Question: I am working with a slider with caption text from . I am also trying to match the style as the design I added bellow. But I can't move the caption part on the left as design says. I have used CSS position property, but It does not work. I want to move the caption part to the left of the image like the design. Sorry to say that I can not put my sample code as a link in here.
**Requirement is the caption text should slide with the image of the right position.

Sample code I have created to test: 'jsfiddle.net/px5khf89/3/embedded/result/'
'''
.body-area-one {
box-shadow: 0 2px 2px rgba(0, 0, 0, 0.2);
behavior: url(/PIE.htc);
margin-bottom: 15px;
overflow: hidden;
}
/*body-area-one-left*/
.body-area-one-left,
.body-area-one-right {
padding: 0;
}
.body-area-one-left {
position: relative;
}
.body-area-one-left img {
width: 100%;
}
.inner-part {
background: none repeat scroll 0 0 rgba(255, 255, 255, 0.75);
height: 100%;
border-right: 1px dashed #ded4c9;
position: absolute;
left: 0;
top: 0;
width: 70%;
}
.inner-part .control-padd {
padding: 8px;
}
.inner-part h3 {
color: #7d7c78;
font-size: 20px;
}
.inner-part p {
color: #7d7c78;
line-height: 1.5;
margin: 0;
}
.inner-part a,
.footer-top .middle-bottom a,
.contact-area .contact-area-inner .textarea-right input[type="submit"] {
background: url(../img/link-bg.png) no-repeat scroll 0 0 / cover;
color: #fff;
display: block;
line-height: 18px;
font-size: 14px;
margin-top: 0;
padding: 5px;
text-align: center;
}
.inner-part a {
float: right;
}
.body-area-one-left .carousel-inner {
color: #959595;
font-size: 20px;
}
/*body-area-one-right*/
.body-area-one-right .carousel-indicators {
bottom: -10px;
}
.body-area-one-right .carousel-indicators li {
background-color: #d2d2d2;
border: none;
border-radius: 10px;
behavior: url(/PIE.htc);
height: 15px;
width: 15px;
margin: 0 1px;
}
.body-area-one-right .carousel-indicators .active {
background-color: #ADAEAD;
height: 15px;
margin: 0;
width: 15px;
}
'''
'''
<script src="https://maxcdn.bootstrapcdn.com/bootstrap/3.3.1/js/bootstrap.min.js"></script>
<link href="https://maxcdn.bootstrapcdn.com/bootstrap/3.3.1/css/bootstrap.min.css" rel="stylesheet" />
<script src="https://ajax.googleapis.com/ajax/libs/jquery/2.1.0/jquery.min.js"></script>
<section>
<div class="container">
<div class="custom-width">
<div class="row">
<div class="col-md-12">
<div class="body-area-one">
<div class="col-md-9 body-area-one-left">
<img alt="gast" class="img-responsive" src="https://dl.dropboxusercontent.com/u/121936941/sh%20pic/gast.png">
</div>
<!-- end body-area-one-left-->
<div class="col-md-3 body-area-one-right">
<div class="carousel slide" data-ride="carousel" id="first-carousel">
<!-- Indicators -->
<ol class="carousel-indicators">
<li class="active" data-slide-to="0" data-target="#first-carousel"></li>
<li data-slide-to="1" data-target="#first-carousel"></li>
<li data-slide-to="2" data-target="#first-carousel"></li>
<li data-slide-to="3" data-target="#first-carousel"></li>
</ol>
<!-- Wrapper for slides -->
<div class="carousel-inner">
<div class="item active">
<div class="inner-part">
<div class="control-padd">
<h3>Kindercollectie</h3>
<p>Naast de reguliere kinderschoenen merken hebben we ook stoere en gave modellen van Nike , Cruyff en All Stars in ons assortiment voor diegene die niet alleen voor de pasvorm willen gaan maar die toch een goed passende vlotte schoen
willen hebben.
</p>
</div><a href="#">Bekijk Kindermodellen "</a>
</div>
<img alt="slider-img1" src="https://dl.dropboxusercontent.com/u/121936941/sh%20pic/slider-img1.png">
</div>
<div class="item">
<div class="inner-part">
<div class="control-padd">
<h3>Kindercollectie</h3>
<p>Naast de reguliere kinderschoenen merken hebben we ook stoere en gave modellen van Nike , Cruyff en All Stars in ons assortiment voor diegene die niet alleen voor de pasvorm willen gaan maar die toch een goed passende vlotte schoen
willen hebben.
</p>
</div><a href="#">Bekijk Kindermodellen "</a>
</div>
<img alt="slider-img1" src="https://dl.dropboxusercontent.com/u/121936941/sh%20pic/slider-img1.png">
</div>
<div class="item">
<div class="inner-part">
<div class="control-padd">
<h3>Kindercollectie</h3>
<p>Naast de reguliere kinderschoenen merken hebben we ook stoere en gave modellen van Nike , Cruyff en All Stars in ons assortiment voor diegene die niet alleen voor de pasvorm willen gaan maar die toch een goed passende vlotte schoen
willen hebben.
</p>
</div><a href="#">Bekijk Kindermodellen "</a>
</div>
<img alt="slider-img1" src="https://dl.dropboxusercontent.com/u/121936941/sh%20pic/slider-img1.png">
</div>
<div class="item">
<div class="inner-part">
<div class="control-padd">
<h3>Kindercollectie</h3>
<p>Naast de reguliere kinderschoenen merken hebben we ook stoere en gave modellen van Nike , Cruyff en All Stars in ons assortiment voor diegene die niet alleen voor de pasvorm willen gaan maar die toch een goed passende vlotte schoen
willen hebben.
</p>
</div><a href="#">Bekijk Kindermodellen "</a>
</div>
<img alt="slider-img1" src="https://dl.dropboxusercontent.com/u/121936941/sh%20pic/slider-img1.png">
</div>
</div>
</div>
<!-- end body-area-one-right-->
</div>
<!-- end body-area-one-->
</div>
</div>
</div>
</div>
</div>
</section>
'''
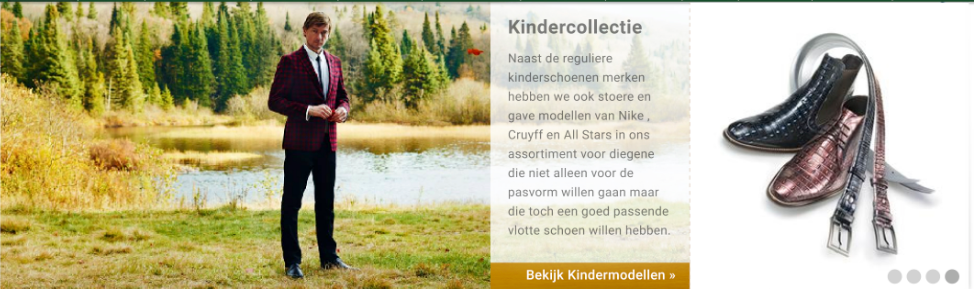
Answer: fixed to some extent, although you would have to make some adjustments to the images.
'''
jsfiddle.net/px5khf89/9/
'''